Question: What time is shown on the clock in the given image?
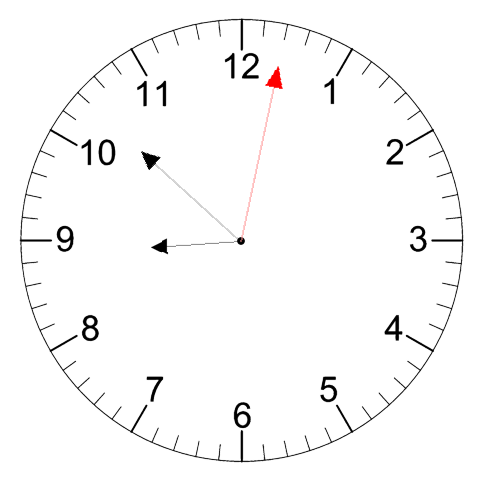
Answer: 08:52:02